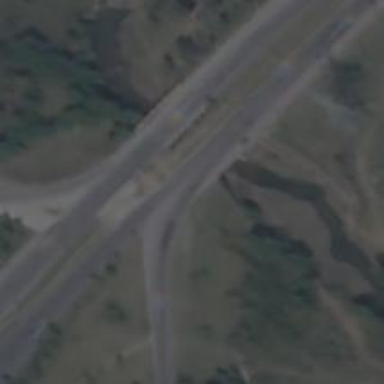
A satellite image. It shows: Trunk highway.